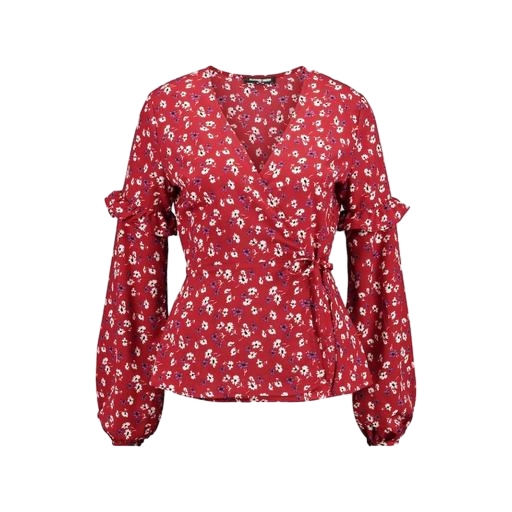
red floral-print top, red women's floral georgette blouse, red floral shirt, white background